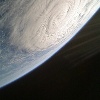
Label: cloud